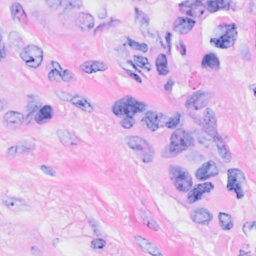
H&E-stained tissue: Breast